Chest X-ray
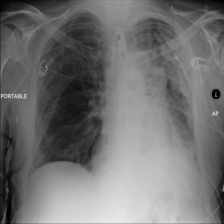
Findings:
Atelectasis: negative
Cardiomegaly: negative
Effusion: negative
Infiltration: negative
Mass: negative
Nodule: negative
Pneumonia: negative
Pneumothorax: negative
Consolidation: negative
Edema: negative
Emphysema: negative
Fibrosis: negative
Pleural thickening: negative
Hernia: negative